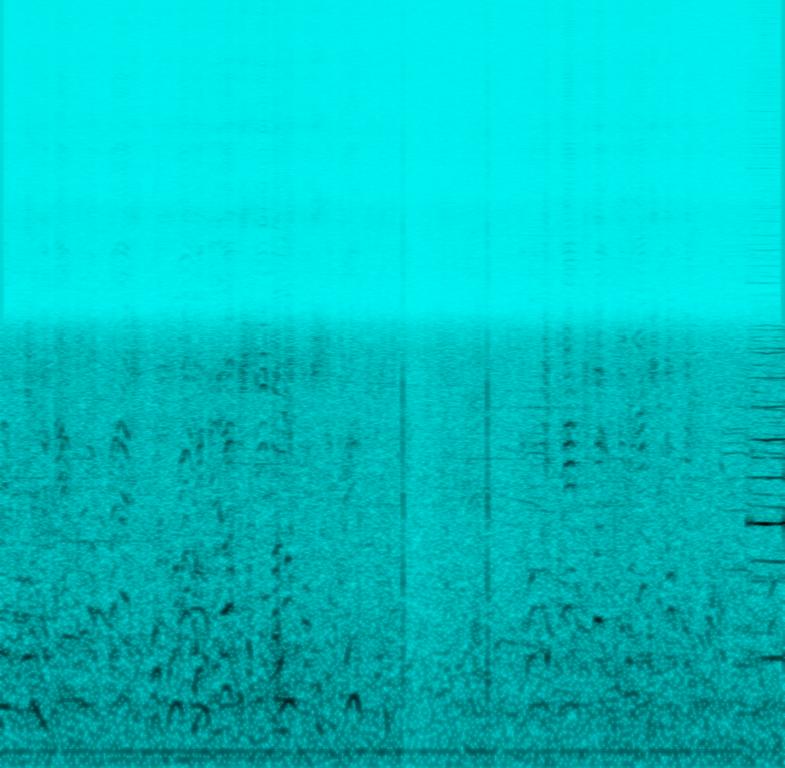
A male voice is speaking. In the background you can hear other voices. Then someone starts playing a bagpipe in a higher register underlaying its own drone. This song may be played on the streets by a busker.